Field crop: maize
Growth stage: 2
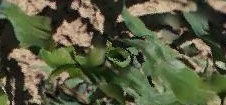
Species: maize